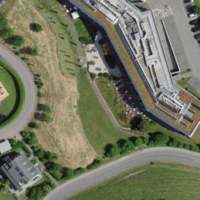
EUNIS habitat code: 52
Species observed at this site:
Corvus corone
Larus michahellis
Cyanistes caeruleus
Sisymbrium officinale
Erithacus rubecula
Accipiter nisus
Turdus merula